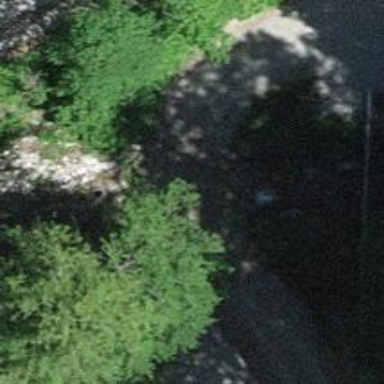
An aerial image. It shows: Track road with grade3 tracktype.